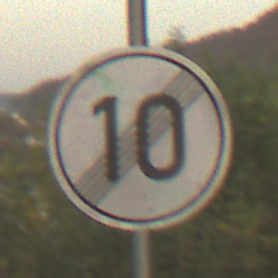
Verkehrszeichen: EndeGeschwindigkeit10
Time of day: SunriseSunset
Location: Outdoor (Nature)
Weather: PartlyCloudy
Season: NotSpecified
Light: Natural